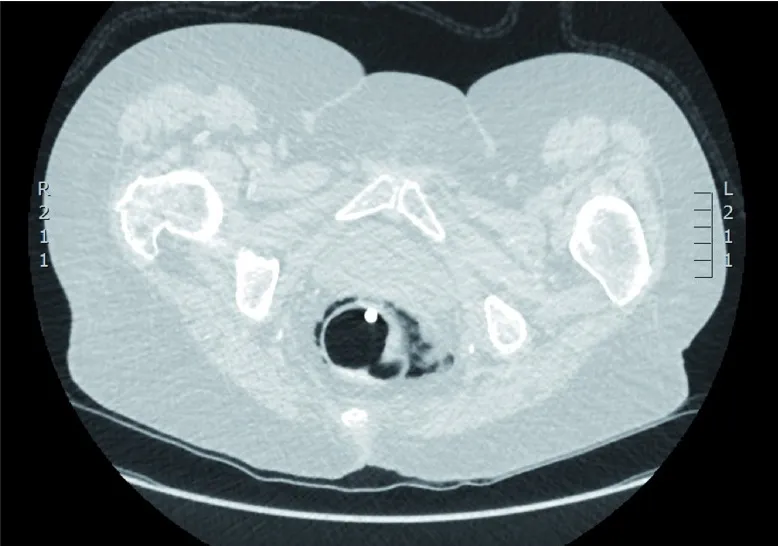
CT colonography depicting contained rectal perforation. . The Foley catheter tip is seen in rectum as well as localized peri-rectal air.
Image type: radiology (ct)